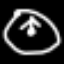
Label: clock